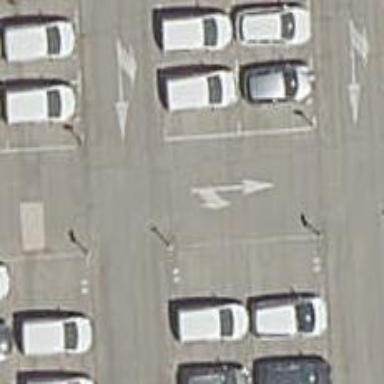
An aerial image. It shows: Parking aisle designated as service road.